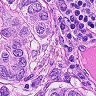
Metastatic tissue present: yes